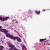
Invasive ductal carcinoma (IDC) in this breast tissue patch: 0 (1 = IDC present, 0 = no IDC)